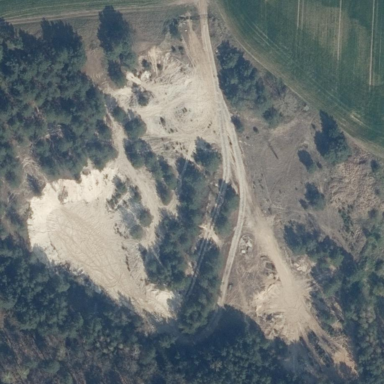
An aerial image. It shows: Quarry area rich in gravel resources.